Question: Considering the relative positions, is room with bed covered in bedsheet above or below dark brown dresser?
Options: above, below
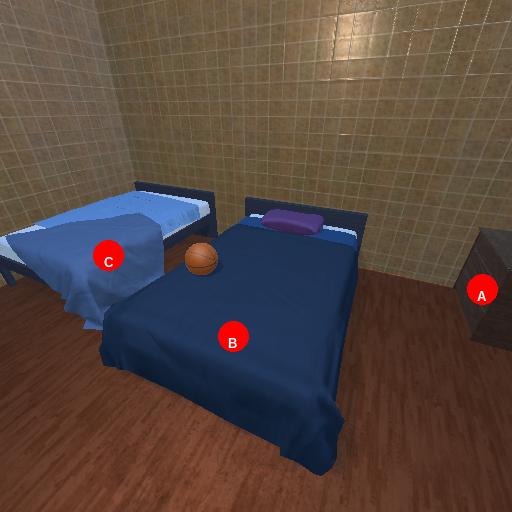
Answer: above